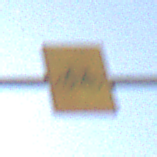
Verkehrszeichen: RadverkehrOhnePfeilsymbol
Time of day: MorningAfternoon
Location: Outdoor (Nature)
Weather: Clear
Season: NotSpecified
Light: Natural